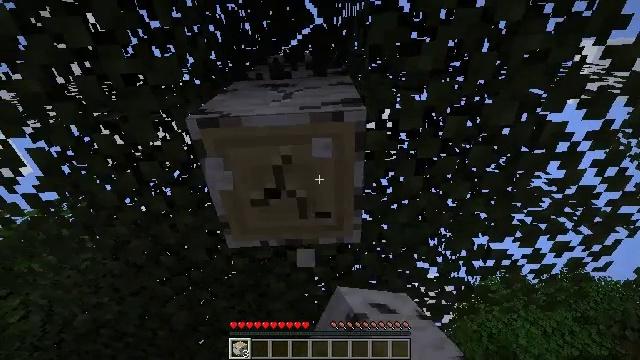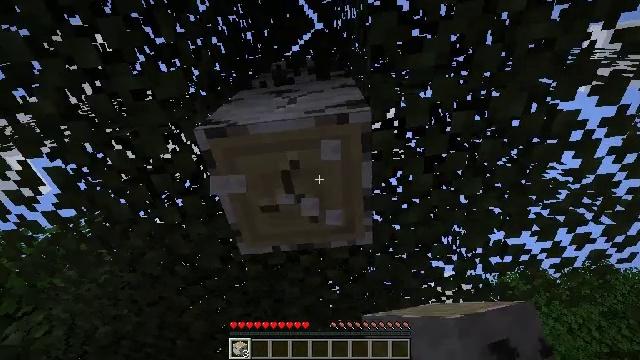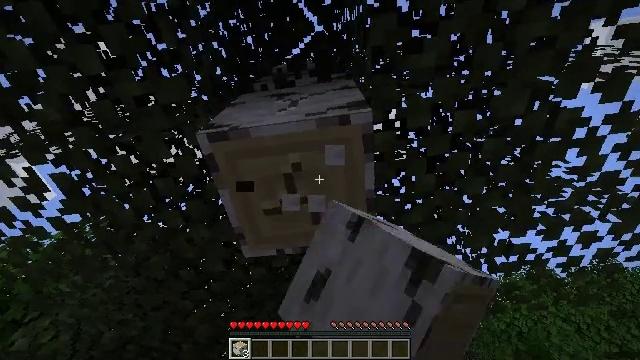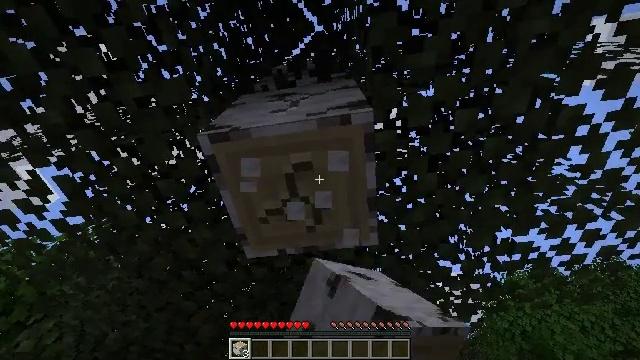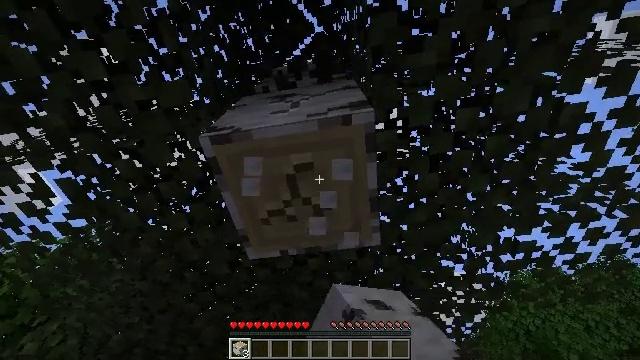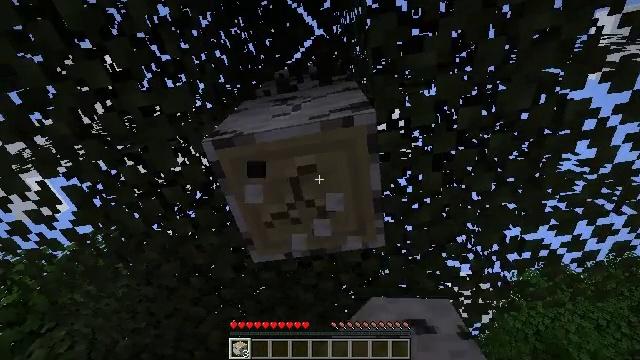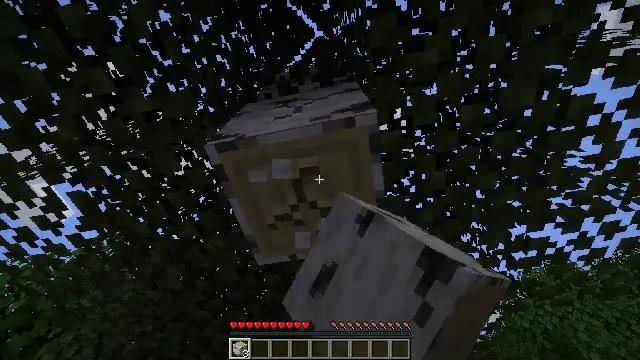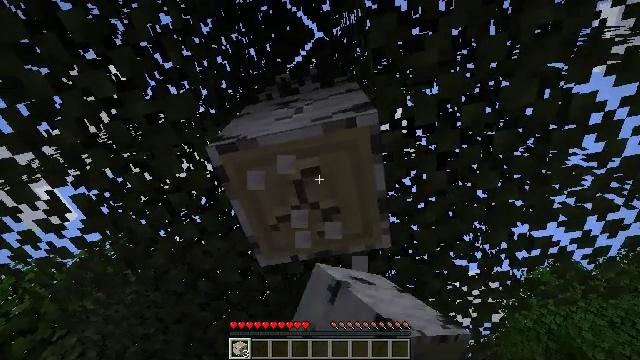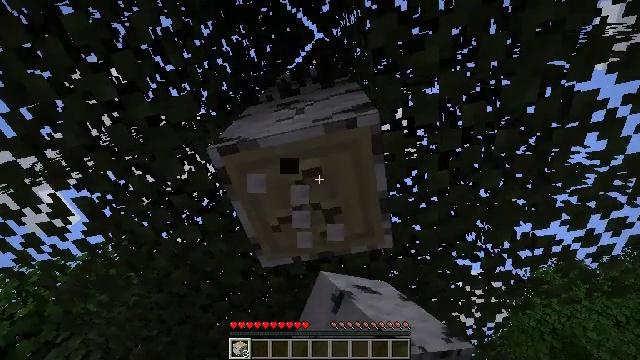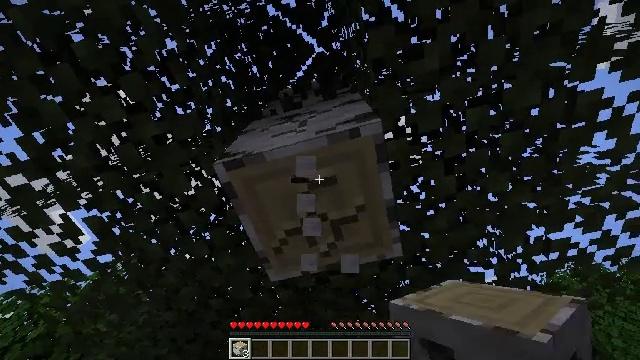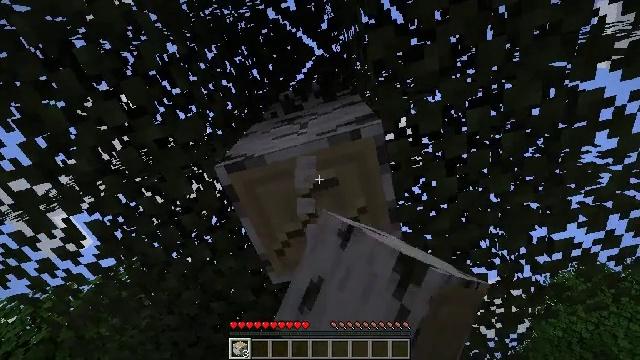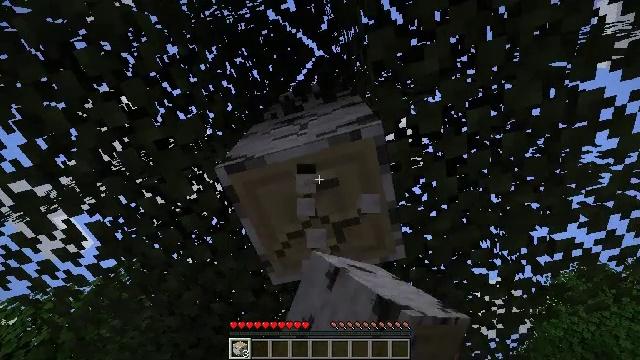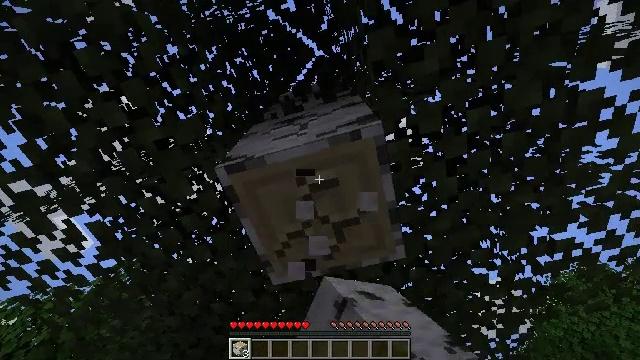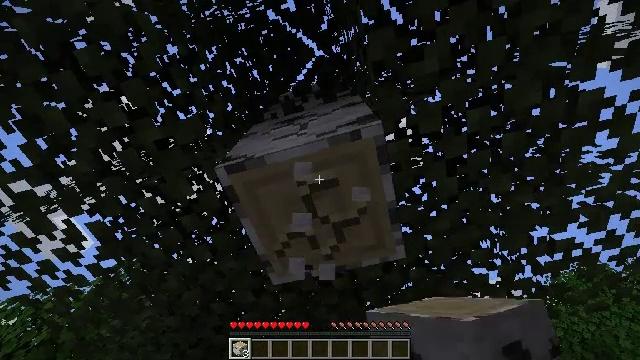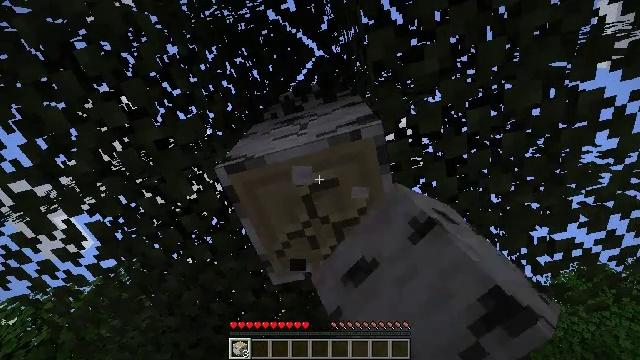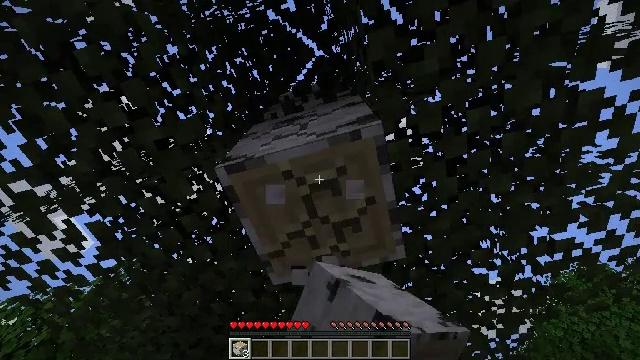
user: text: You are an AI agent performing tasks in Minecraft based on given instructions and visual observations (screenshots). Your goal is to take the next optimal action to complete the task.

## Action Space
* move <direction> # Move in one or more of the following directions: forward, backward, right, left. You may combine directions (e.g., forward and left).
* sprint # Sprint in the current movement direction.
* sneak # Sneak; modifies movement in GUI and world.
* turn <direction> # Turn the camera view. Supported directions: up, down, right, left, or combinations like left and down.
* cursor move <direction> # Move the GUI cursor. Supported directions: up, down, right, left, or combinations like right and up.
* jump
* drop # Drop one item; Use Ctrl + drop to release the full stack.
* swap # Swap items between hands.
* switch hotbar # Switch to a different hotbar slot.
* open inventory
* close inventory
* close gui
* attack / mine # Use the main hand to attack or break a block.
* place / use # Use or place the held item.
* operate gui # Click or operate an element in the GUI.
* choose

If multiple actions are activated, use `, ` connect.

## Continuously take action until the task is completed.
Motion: motion action
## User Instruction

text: Mine the birch log from the tree.
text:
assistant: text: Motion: turn left, attack / mine
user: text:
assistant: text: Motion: turn left, attack / mine
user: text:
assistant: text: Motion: attack / mine
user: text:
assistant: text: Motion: attack / mine
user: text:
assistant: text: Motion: turn left, attack / mine
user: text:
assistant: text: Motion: turn left, attack / mine
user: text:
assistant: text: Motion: attack / mine
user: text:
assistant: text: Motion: attack / mine
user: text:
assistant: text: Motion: turn left and up, attack / mine
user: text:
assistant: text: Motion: attack / mine
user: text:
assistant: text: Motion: attack / mine
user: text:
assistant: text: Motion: attack / mine
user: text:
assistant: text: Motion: attack / mine
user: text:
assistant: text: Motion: attack / mine
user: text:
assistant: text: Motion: attack / mine
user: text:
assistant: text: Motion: turn left, attack / mine
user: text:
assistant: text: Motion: attack / mine
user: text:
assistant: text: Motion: attack / mine
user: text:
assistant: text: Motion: attack / mine
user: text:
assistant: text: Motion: attack / mine
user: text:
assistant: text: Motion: attack / mine
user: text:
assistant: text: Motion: attack / mine
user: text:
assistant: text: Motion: attack / mine
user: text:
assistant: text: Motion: attack / mine
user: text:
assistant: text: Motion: attack / mine
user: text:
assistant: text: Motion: attack / mine
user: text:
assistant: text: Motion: attack / mine
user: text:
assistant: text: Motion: attack / mine
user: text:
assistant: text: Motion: attack / mine
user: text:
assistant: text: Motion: attack / mine